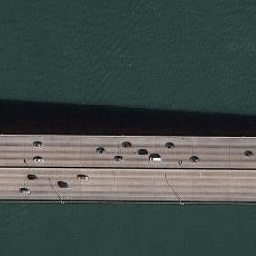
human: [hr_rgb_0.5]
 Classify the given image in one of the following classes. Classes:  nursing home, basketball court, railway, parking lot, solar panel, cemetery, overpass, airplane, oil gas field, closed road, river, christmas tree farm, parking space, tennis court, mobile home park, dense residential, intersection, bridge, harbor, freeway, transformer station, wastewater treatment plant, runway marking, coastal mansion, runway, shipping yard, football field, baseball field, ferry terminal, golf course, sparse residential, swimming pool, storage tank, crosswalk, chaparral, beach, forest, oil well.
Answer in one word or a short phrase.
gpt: bridge